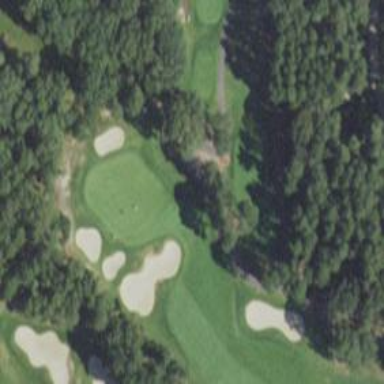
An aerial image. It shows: Golf hole.